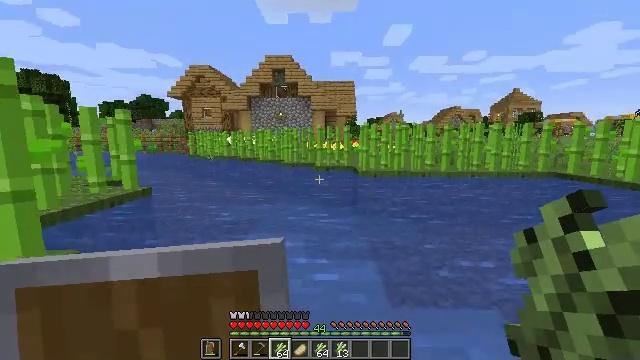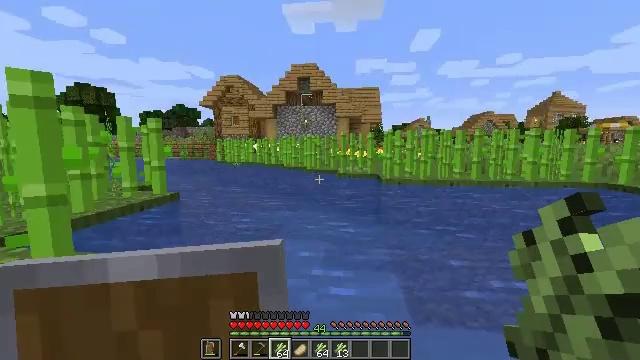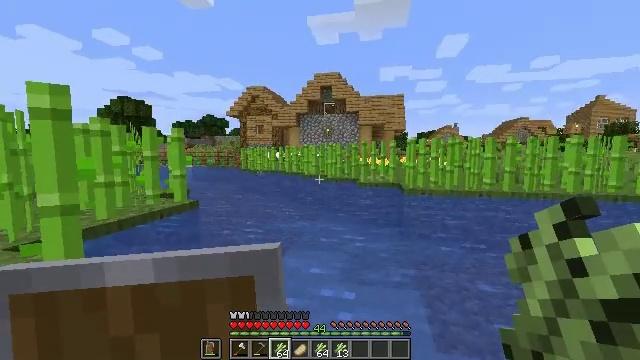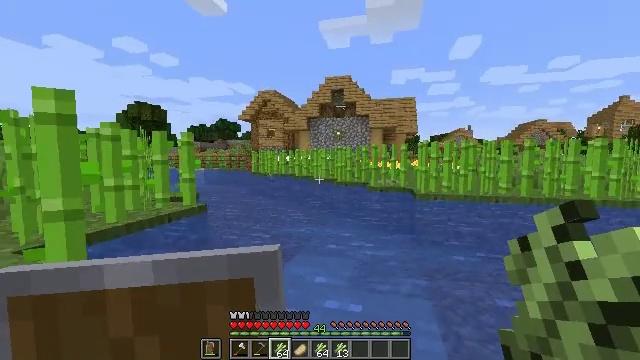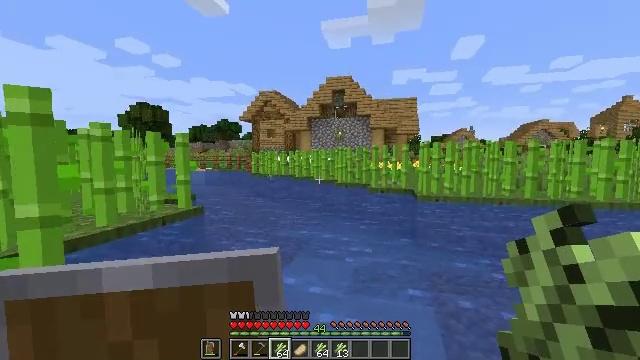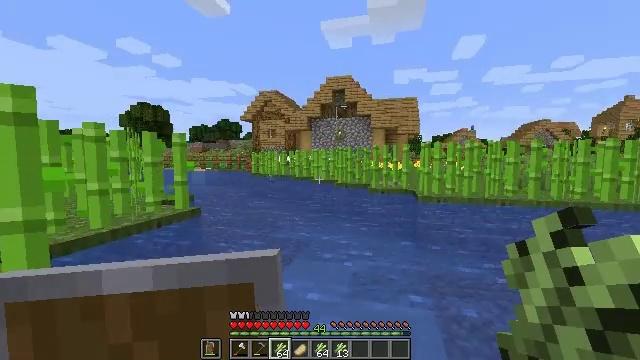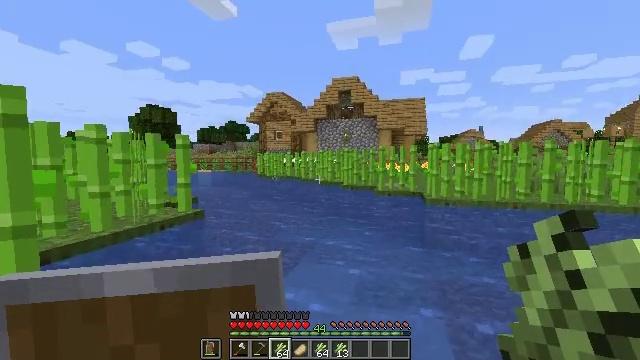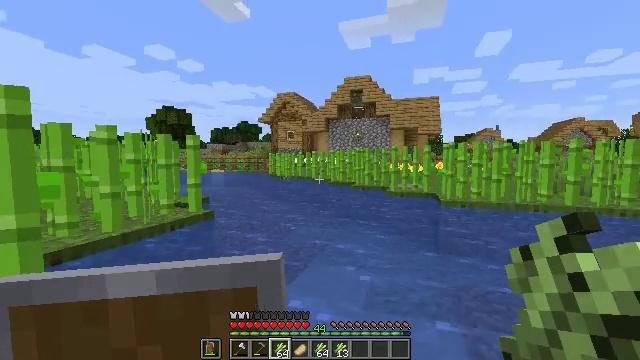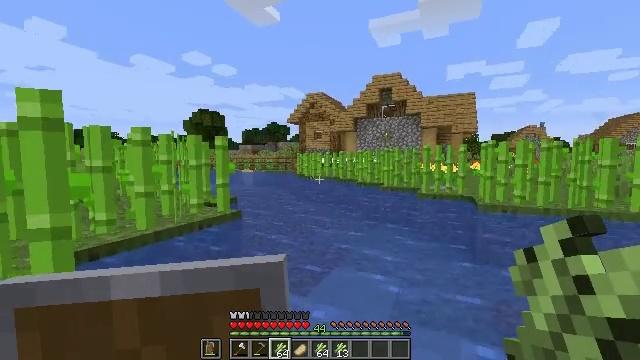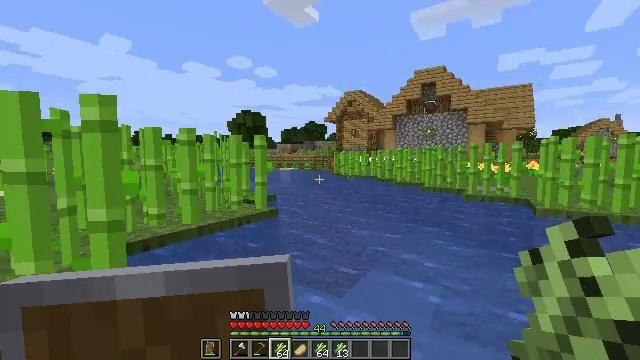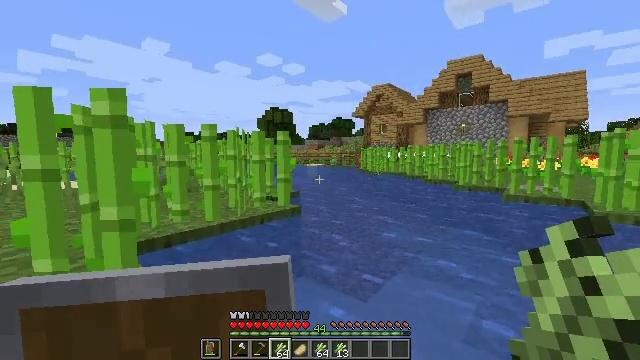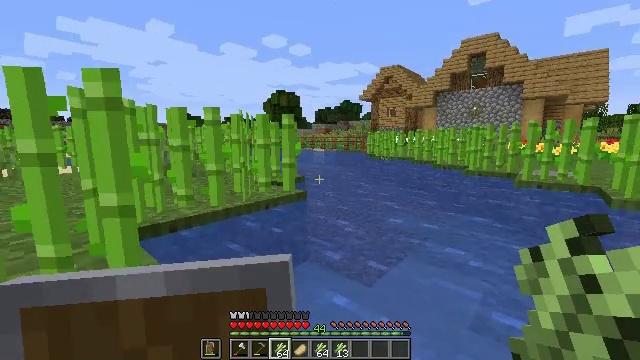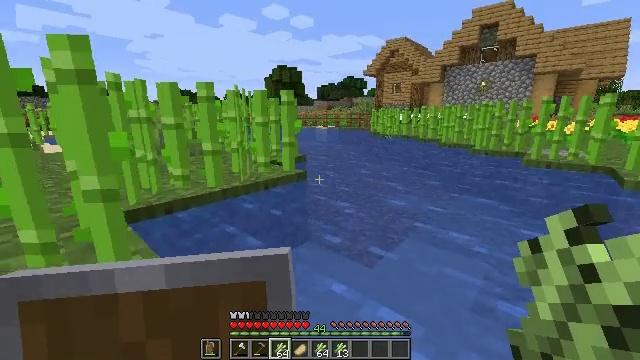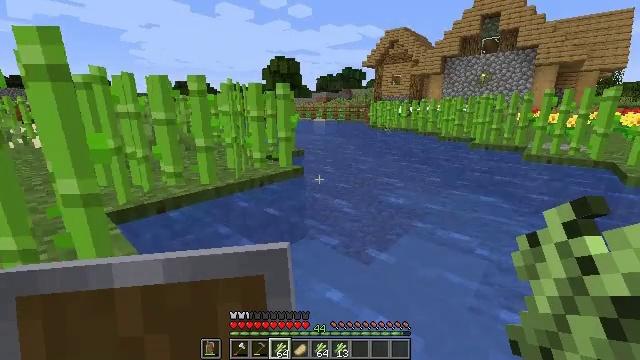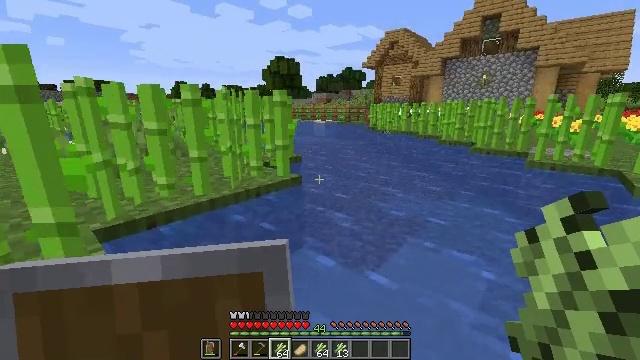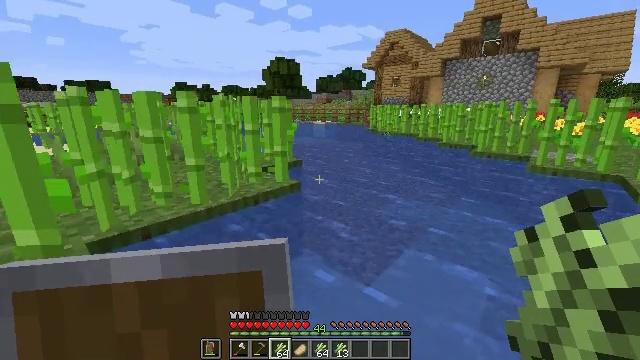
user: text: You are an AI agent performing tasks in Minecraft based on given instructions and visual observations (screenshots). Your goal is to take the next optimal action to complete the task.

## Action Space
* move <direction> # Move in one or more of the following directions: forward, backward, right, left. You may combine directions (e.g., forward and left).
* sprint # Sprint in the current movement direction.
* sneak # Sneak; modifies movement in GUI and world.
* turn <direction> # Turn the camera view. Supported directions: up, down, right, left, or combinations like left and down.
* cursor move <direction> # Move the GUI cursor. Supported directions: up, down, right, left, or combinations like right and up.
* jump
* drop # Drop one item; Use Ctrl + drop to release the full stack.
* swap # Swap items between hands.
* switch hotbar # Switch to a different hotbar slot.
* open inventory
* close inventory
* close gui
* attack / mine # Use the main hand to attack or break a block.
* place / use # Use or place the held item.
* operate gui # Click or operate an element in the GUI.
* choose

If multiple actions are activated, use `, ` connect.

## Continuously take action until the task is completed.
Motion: motion action
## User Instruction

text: Create a compass using the crafting table.
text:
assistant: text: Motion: move forward, turn left and up
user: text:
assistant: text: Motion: move forward, turn left and up
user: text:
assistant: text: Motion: move forward, turn left
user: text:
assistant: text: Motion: move forward
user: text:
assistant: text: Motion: move forward
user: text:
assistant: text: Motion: move forward, turn left
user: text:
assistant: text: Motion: move forward, turn left
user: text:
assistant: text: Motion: move forward, turn left
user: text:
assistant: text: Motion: move forward, turn left
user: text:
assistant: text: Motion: move forward, turn left
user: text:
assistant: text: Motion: move forward, turn left and down
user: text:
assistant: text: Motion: move forward, turn down, jump
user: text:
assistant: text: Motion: move forward, turn down, jump
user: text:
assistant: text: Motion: move forward, jump
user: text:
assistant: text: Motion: move forward, jump
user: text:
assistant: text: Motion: move forward, jump
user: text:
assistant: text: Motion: move forward, jump
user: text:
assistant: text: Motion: move forward, jump
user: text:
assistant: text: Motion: move forward, turn right, jump
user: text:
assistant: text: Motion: move forward, turn right, jump
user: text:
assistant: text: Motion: move forward, turn right
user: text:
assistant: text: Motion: move forward, turn right
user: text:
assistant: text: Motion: move forward, turn right
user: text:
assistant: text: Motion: move forward, turn right
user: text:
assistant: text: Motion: move forward
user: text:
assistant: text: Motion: move forward
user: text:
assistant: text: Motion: move forward
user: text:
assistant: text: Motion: move forward, turn right
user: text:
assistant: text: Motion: move forward, turn right
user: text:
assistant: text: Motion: move forward, turn right